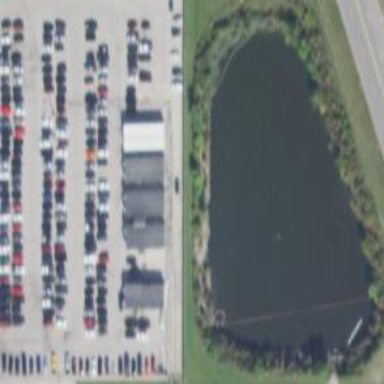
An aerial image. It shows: Peaceful pond surrounded by nature.